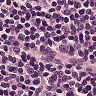
Metastatic tissue present: no